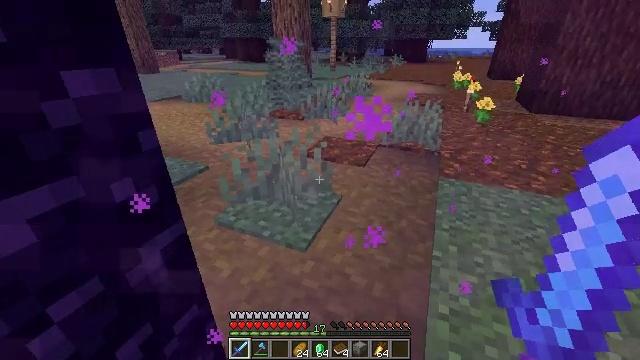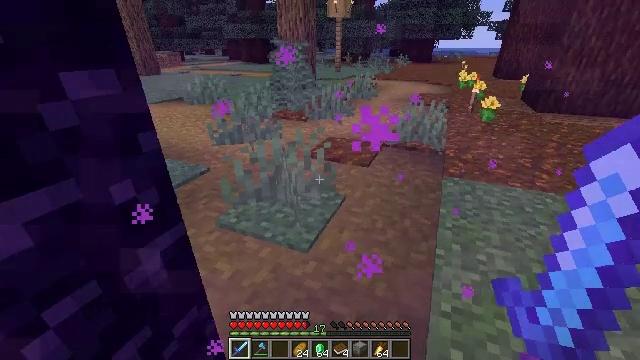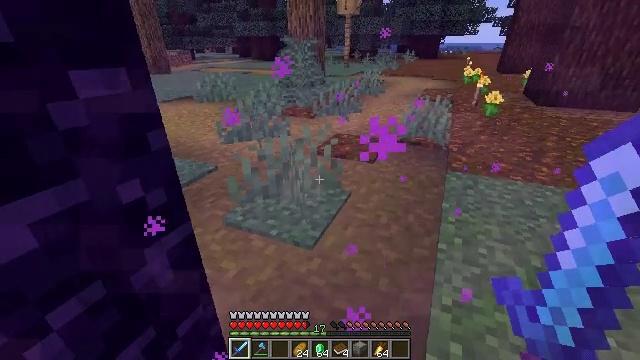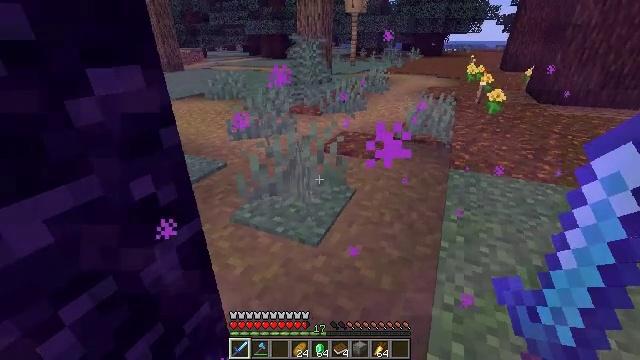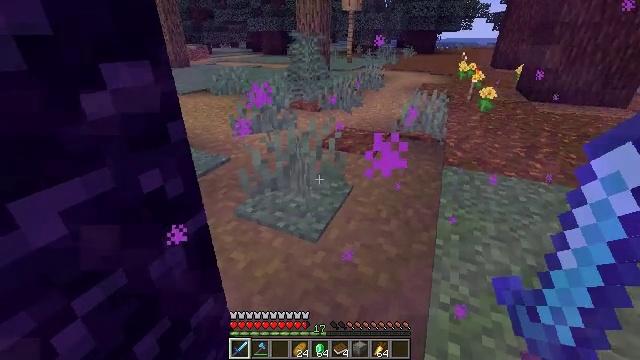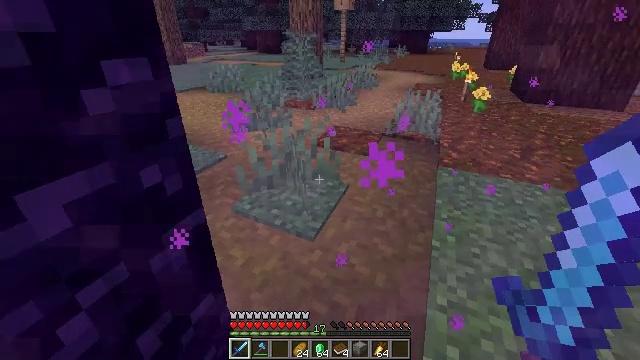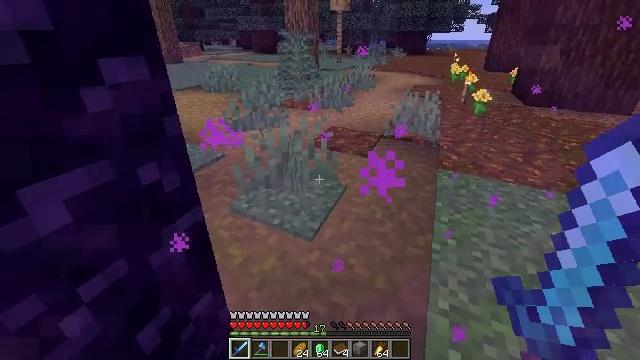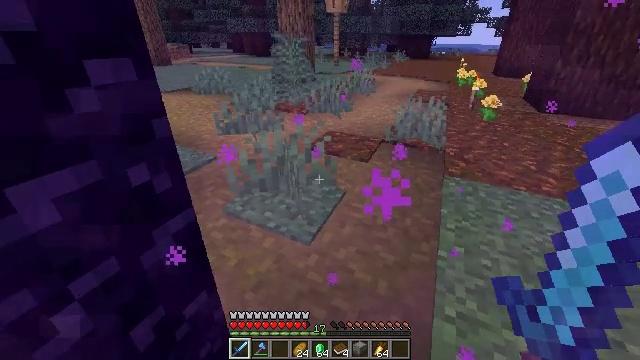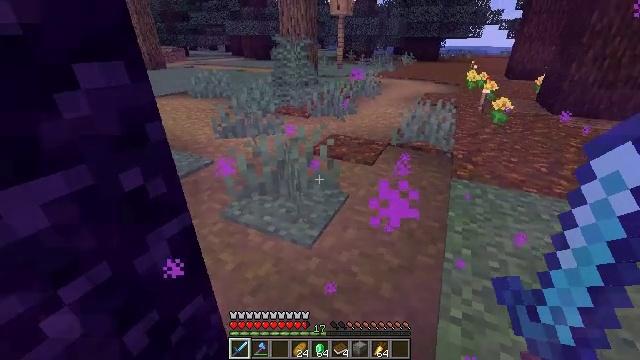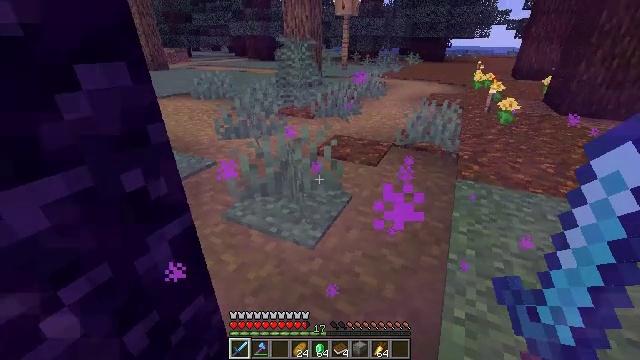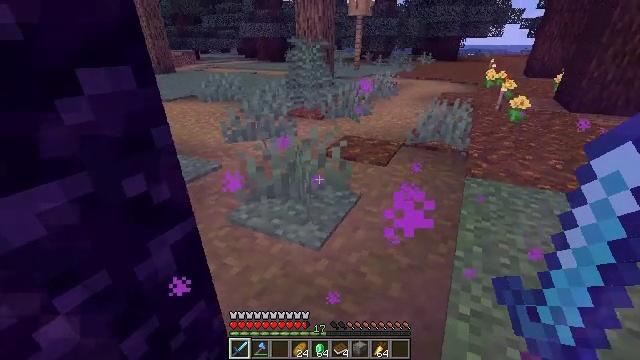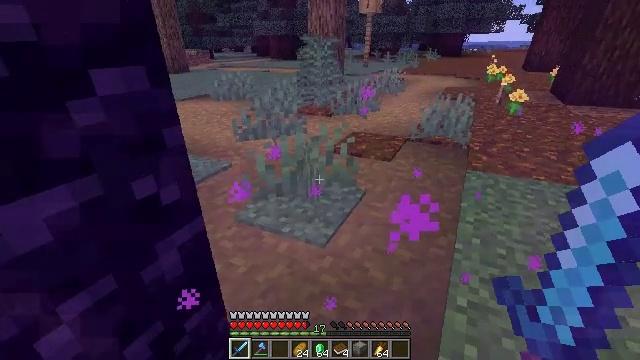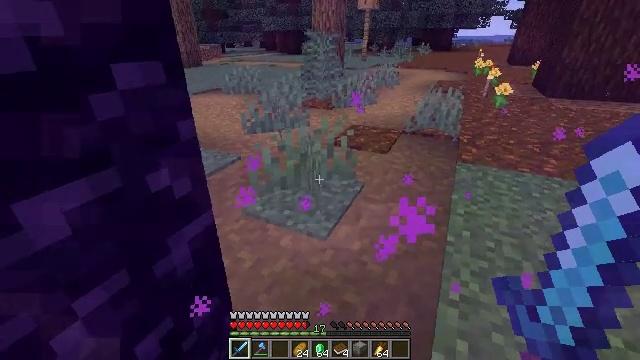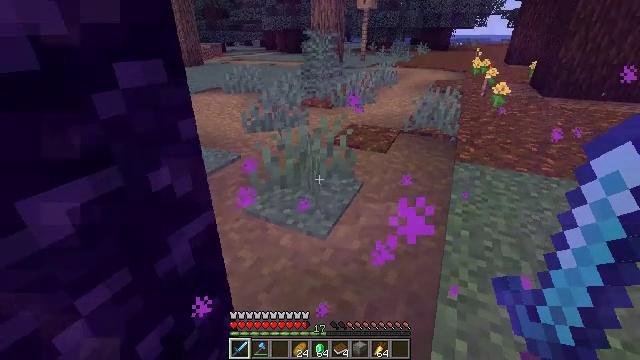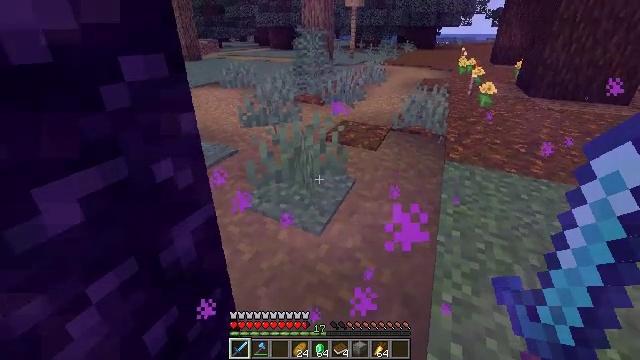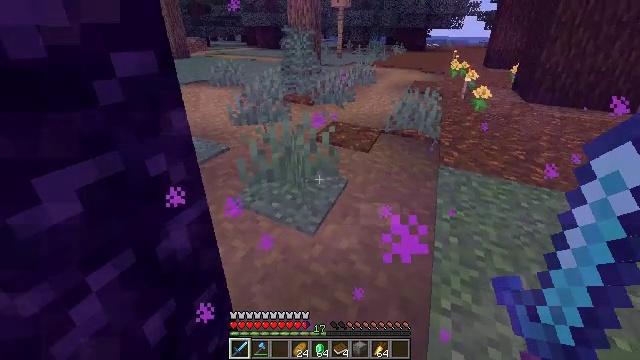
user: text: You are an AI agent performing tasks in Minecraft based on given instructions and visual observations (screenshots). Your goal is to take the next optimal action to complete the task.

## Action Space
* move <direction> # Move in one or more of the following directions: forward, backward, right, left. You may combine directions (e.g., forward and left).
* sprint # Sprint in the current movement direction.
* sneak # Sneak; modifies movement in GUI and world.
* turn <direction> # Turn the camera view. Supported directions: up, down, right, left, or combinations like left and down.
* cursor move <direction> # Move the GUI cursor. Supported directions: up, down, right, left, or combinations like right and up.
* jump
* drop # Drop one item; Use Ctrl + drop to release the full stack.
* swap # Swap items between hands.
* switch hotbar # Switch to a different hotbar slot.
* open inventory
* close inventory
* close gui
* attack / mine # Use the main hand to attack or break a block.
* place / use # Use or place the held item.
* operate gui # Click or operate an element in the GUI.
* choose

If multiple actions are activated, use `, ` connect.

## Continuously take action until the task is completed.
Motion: motion action
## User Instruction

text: Craft a golden helmet.
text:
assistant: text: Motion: no_op
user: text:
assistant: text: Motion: no_op
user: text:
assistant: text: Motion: turn left
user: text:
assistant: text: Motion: no_op
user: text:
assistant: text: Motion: no_op
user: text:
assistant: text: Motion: no_op
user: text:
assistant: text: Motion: no_op
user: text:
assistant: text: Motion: no_op
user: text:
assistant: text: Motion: no_op
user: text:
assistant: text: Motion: no_op
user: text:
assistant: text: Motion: no_op
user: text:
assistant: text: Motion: no_op
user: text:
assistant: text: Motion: no_op
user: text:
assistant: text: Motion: no_op
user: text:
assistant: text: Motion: no_op
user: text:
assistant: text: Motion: no_op
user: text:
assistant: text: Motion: no_op
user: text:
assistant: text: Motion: no_op
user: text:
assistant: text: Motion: no_op
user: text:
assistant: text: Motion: no_op
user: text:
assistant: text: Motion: no_op
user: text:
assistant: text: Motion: no_op
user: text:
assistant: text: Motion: no_op
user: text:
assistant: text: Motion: no_op
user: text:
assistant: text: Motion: no_op
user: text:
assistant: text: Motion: no_op
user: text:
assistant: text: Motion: no_op
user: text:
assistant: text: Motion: no_op
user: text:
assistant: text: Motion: no_op
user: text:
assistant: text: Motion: no_op